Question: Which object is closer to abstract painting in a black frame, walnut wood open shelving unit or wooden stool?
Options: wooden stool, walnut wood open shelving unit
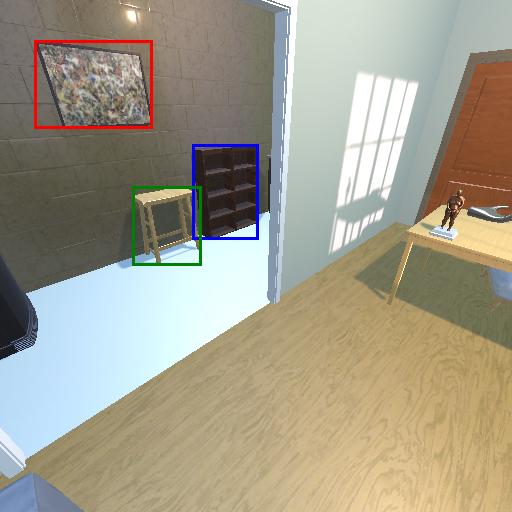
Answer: wooden stool